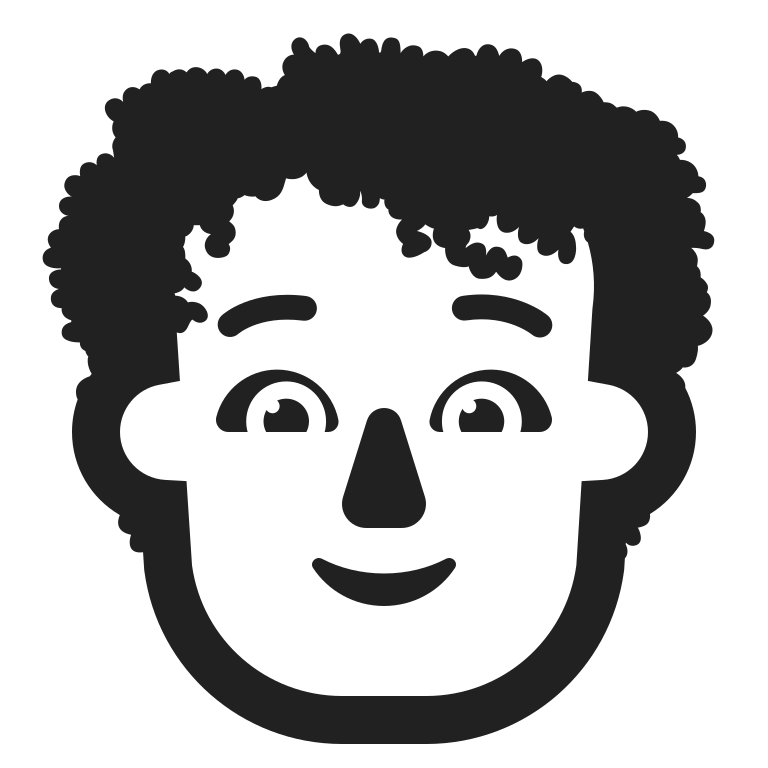
person curly hair high contrast default